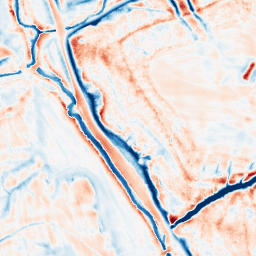
Category: edge_preserving
Decomposition family: bilateral
Decomposition parameters: d: 21
sigma_color: 25
sigma_space: 150
Upsampling method: lanczos
Upsampling parameters: scale: 2
Upsampling scale: 2